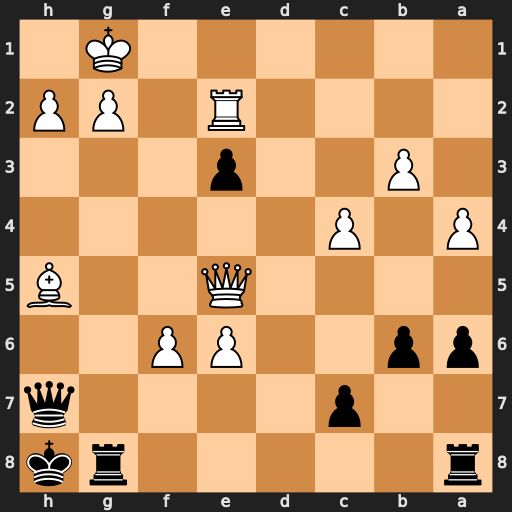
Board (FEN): r5rk/2p4q/pp2PP2/4Q2B/P1P5/1P2p3/4R1PP/6K1
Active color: b
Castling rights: -
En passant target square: -
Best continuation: Qb1+ Re1 Qxe1#